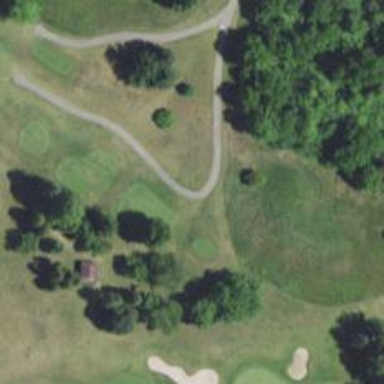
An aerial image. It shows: Path for both road and golf.